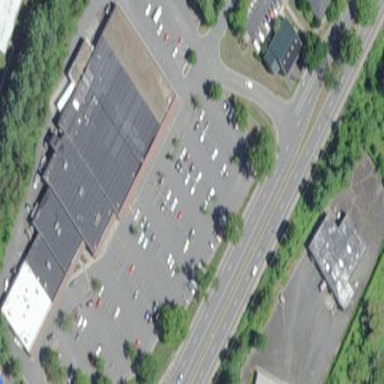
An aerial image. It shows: Retail area.